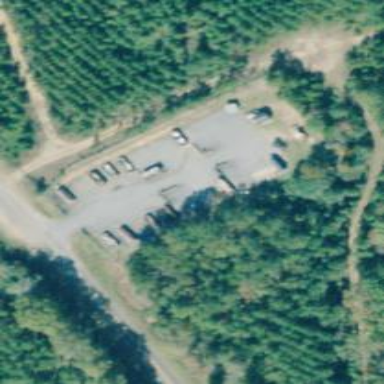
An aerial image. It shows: Recycling center.